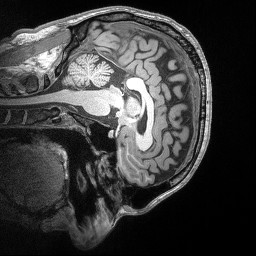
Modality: T1w
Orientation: sagittal
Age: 36
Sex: male
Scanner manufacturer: siemens
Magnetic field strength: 3 T
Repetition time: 2.53 s
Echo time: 0.00164 s